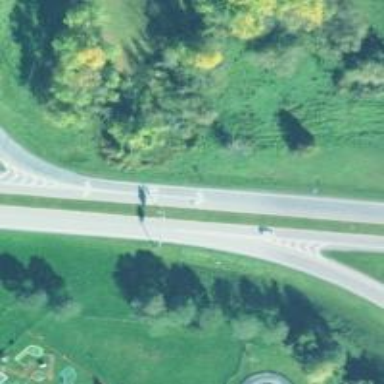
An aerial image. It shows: Asphalt trunk link road.